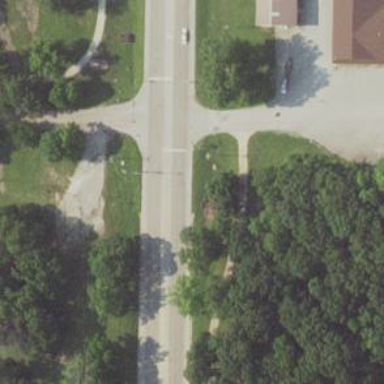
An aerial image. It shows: Solid stop line on the road marking.